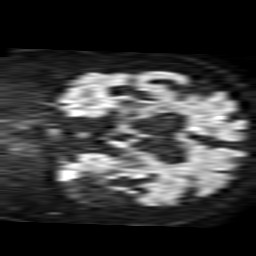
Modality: TRACE
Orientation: coronal
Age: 87
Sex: male
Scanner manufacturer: philips
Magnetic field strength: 1.5 T
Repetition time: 3.655 s
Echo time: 0.09257 s